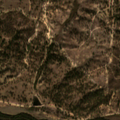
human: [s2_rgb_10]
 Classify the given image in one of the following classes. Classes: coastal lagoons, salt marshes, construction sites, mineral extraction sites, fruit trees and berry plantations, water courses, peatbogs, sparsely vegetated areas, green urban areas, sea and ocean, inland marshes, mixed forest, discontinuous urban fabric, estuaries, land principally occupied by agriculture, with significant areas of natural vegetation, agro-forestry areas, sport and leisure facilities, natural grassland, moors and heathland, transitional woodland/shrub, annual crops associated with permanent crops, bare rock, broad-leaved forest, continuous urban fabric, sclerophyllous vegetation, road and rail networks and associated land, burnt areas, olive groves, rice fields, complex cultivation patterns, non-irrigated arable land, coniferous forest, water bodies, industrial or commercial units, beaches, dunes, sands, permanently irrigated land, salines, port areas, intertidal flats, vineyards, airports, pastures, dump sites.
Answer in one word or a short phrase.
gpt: non-irrigated arable land, agro-forestry areas, broad-leaved forest, transitional woodland/shrub